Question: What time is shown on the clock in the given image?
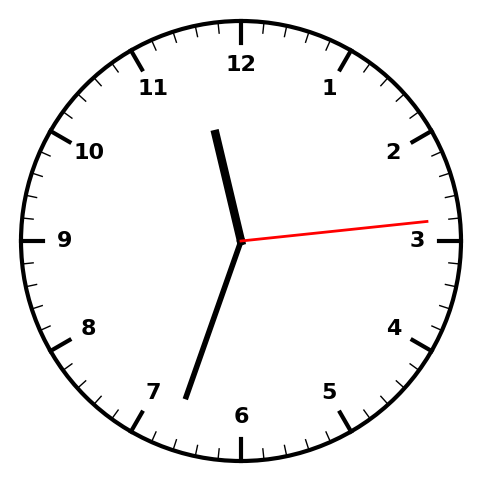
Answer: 11:33:14